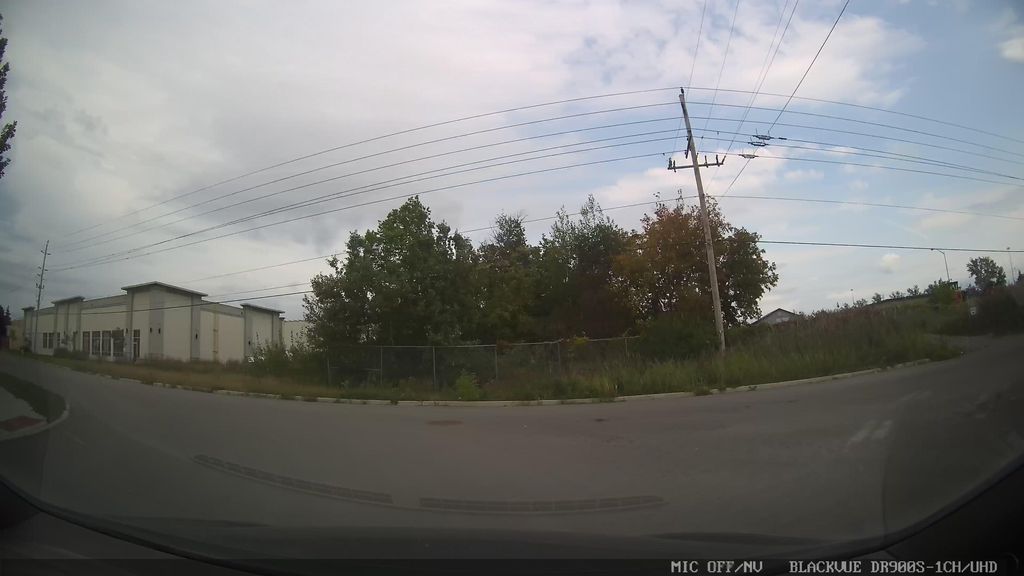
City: ottawa-gatineau